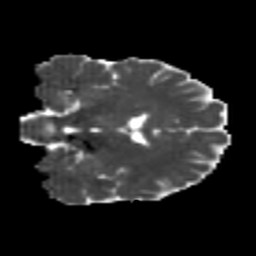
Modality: MD
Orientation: coronal
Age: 20
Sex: male
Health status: healthy
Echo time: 0.074 s